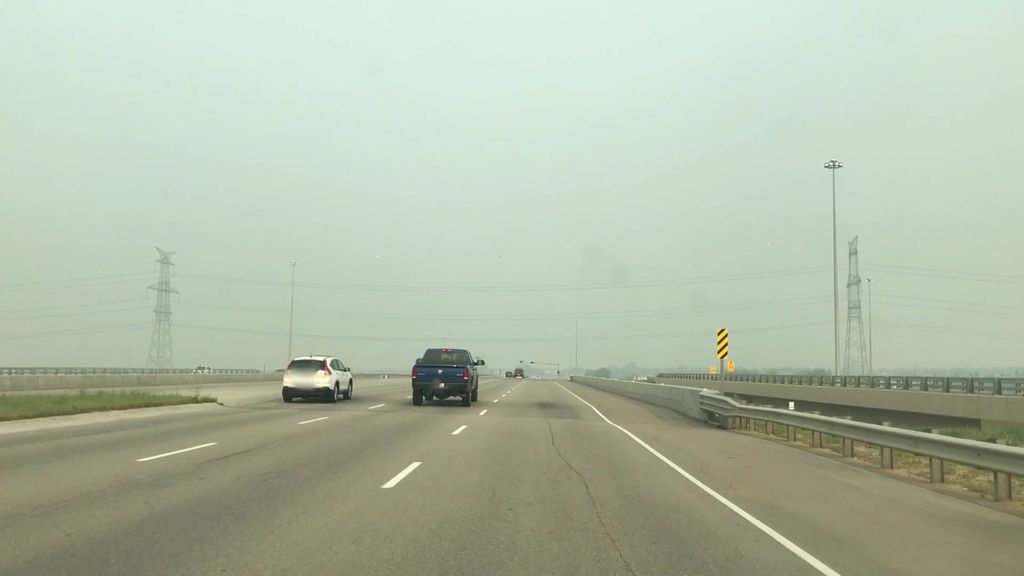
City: edmonton